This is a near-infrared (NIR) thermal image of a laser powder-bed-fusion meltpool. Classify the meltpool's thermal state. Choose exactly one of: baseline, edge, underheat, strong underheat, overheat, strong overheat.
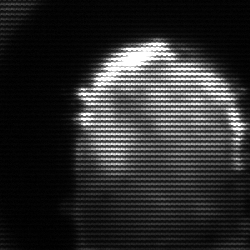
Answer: baseline